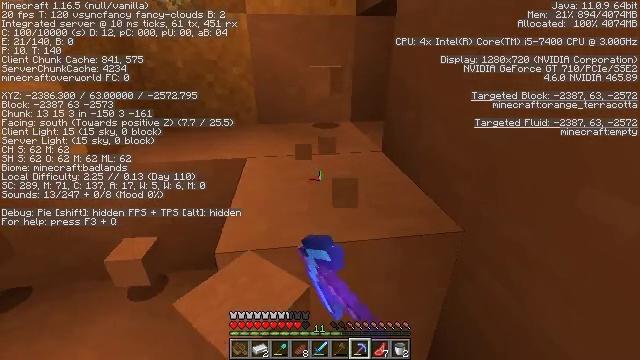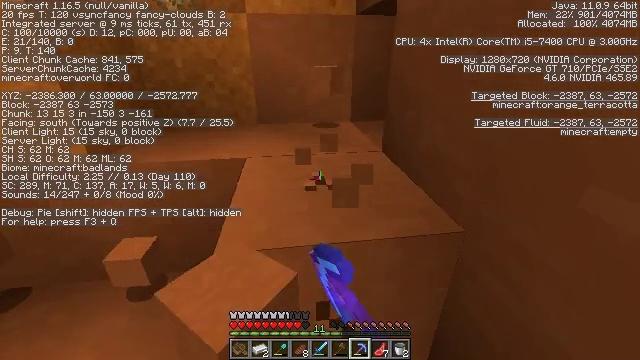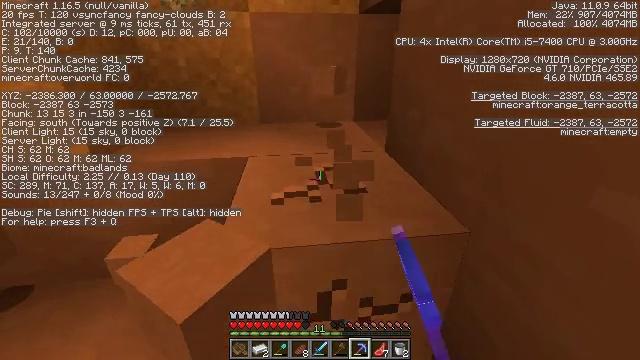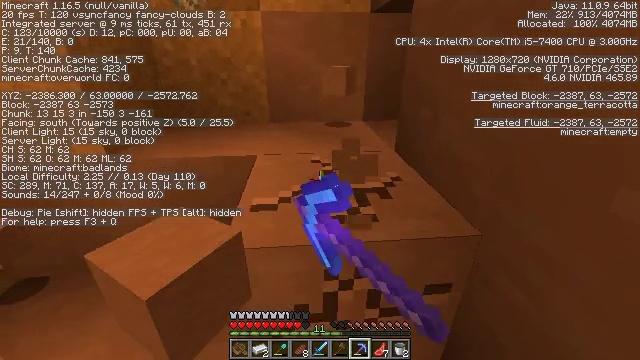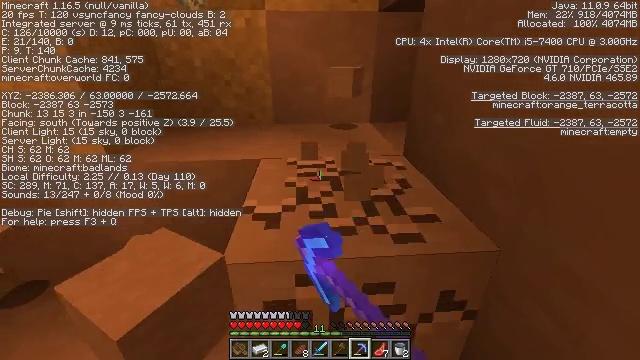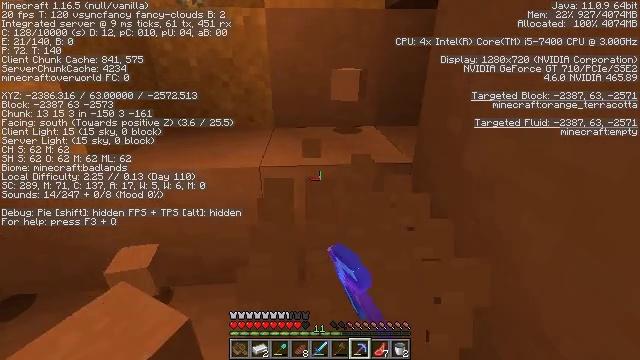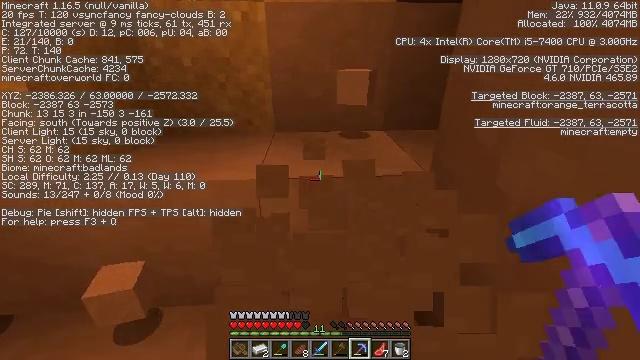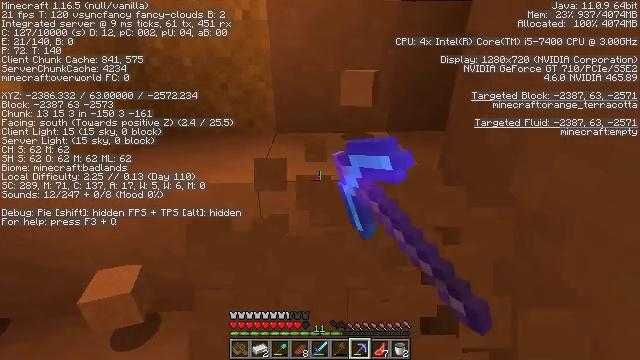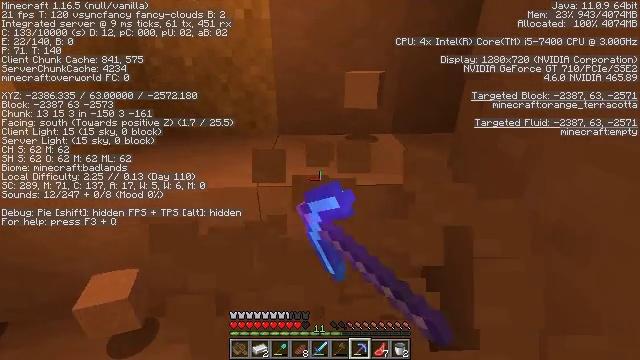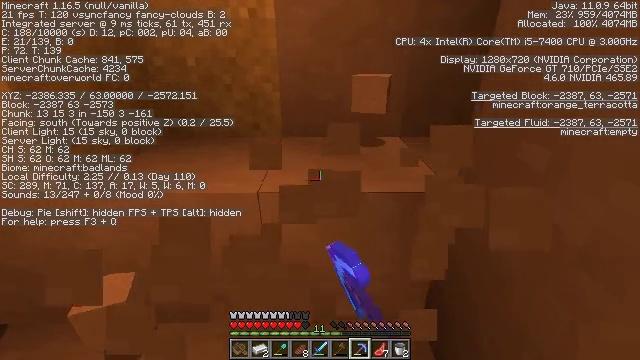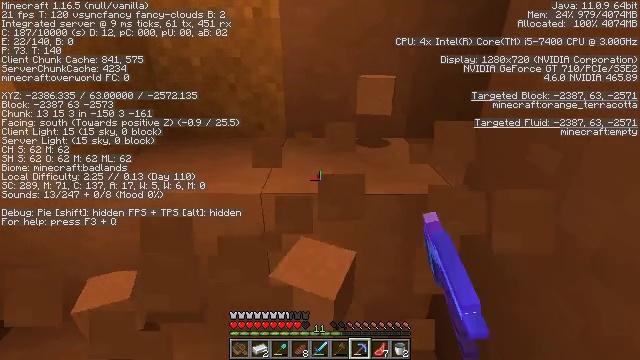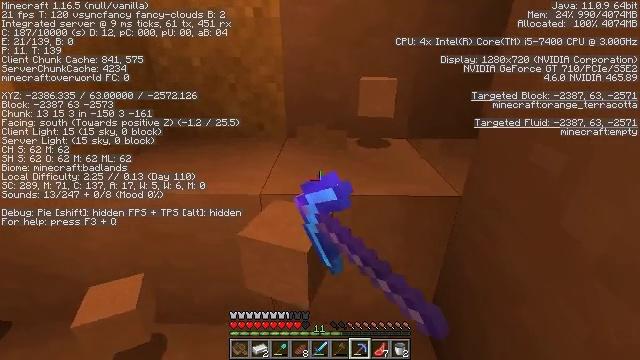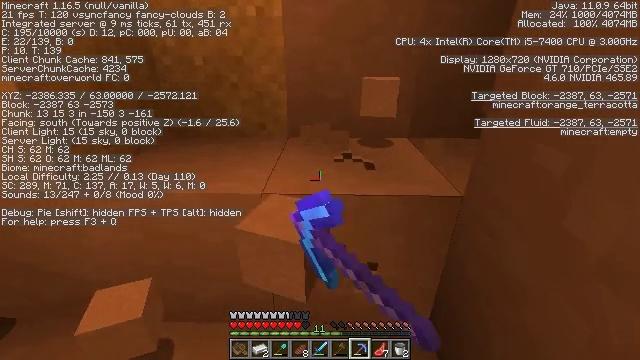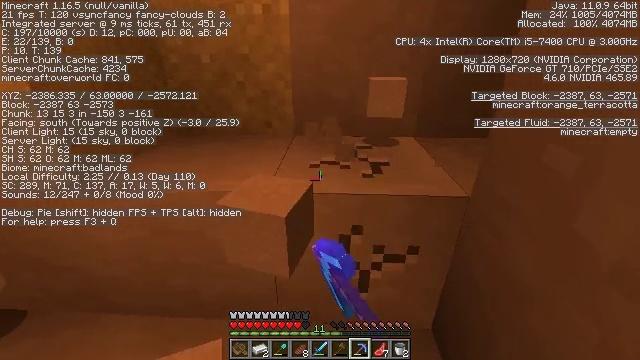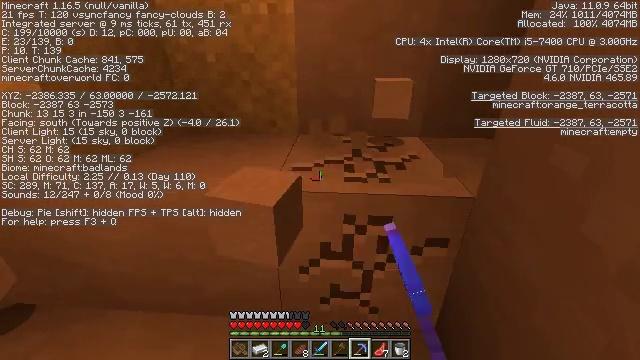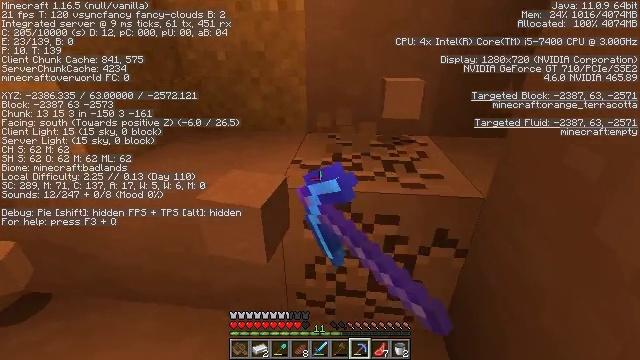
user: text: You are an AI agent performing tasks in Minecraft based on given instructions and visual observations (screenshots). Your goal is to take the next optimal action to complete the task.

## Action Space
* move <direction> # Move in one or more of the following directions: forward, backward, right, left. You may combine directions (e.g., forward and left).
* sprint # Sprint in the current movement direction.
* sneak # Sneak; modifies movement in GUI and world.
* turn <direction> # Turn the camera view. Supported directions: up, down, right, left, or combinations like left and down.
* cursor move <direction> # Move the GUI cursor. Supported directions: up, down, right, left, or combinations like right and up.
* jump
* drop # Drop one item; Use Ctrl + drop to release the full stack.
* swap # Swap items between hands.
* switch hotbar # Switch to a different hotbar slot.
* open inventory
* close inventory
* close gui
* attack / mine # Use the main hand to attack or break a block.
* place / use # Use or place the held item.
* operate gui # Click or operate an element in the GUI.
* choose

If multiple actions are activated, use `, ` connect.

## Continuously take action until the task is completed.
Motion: motion action
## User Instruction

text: Harvest the orange terracotta from structures or biomes.
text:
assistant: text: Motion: attack / mine
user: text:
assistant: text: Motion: attack / mine
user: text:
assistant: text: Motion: turn left, attack / mine
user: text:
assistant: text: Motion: move forward, turn left, attack / mine
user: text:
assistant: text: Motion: move forward, attack / mine
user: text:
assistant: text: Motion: move forward, attack / mine
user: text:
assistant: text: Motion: attack / mine
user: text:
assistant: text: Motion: attack / mine
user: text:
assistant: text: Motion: turn left, attack / mine
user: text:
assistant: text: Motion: turn left, attack / mine
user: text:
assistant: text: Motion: attack / mine
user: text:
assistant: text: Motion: attack / mine
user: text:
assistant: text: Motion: turn left, attack / mine
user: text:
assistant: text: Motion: turn left, attack / mine
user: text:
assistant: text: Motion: turn left, attack / mine
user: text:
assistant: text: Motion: turn left, attack / mine
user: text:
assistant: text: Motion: turn left, attack / mine
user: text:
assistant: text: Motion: turn left, attack / mine
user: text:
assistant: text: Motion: attack / mine
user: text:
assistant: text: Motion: attack / mine
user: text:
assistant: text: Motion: attack / mine
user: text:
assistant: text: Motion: attack / mine
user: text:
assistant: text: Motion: attack / mine
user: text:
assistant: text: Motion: turn left, attack / mine
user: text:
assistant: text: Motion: turn left, attack / mine
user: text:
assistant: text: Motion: turn left, attack / mine
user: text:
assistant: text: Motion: turn left, attack / mine
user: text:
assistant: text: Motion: turn left, attack / mine
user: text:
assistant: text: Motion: turn left, attack / mine
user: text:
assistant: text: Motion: turn left and down, attack / mine